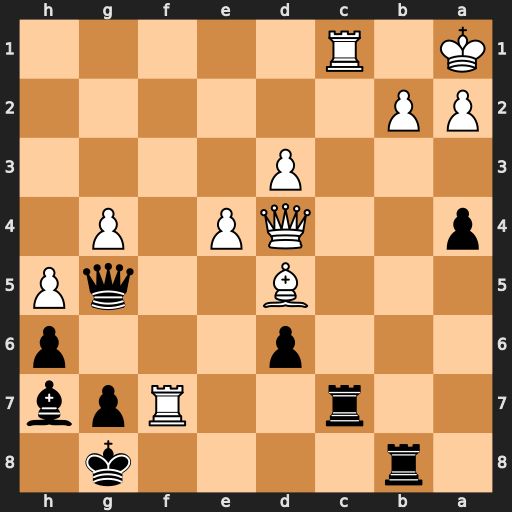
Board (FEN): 1r4k1/2r2Rpb/3p3p/3B2qP/p2QP1P1/3P4/PP6/K1R5
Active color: b
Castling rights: -
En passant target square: -
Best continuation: Rxc1#